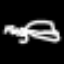
Label: frog